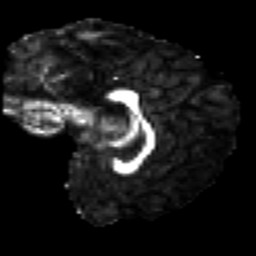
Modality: FA
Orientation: sagittal
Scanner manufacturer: siemens
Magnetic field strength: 3 T
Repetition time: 7.8 s
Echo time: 0.09 s